Interaction volume radius: 5 \u00c5
Interaction volume height: 10 \u00c5
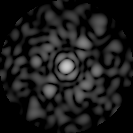
Disorder parameter: 0.887